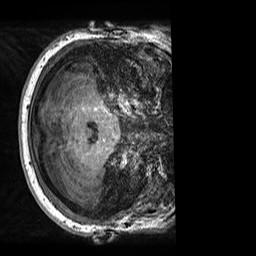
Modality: T1w
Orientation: axial
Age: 50
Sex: male
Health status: healthy
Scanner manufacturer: siemens
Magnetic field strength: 3 T
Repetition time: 2.5 s
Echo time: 0.00299 s